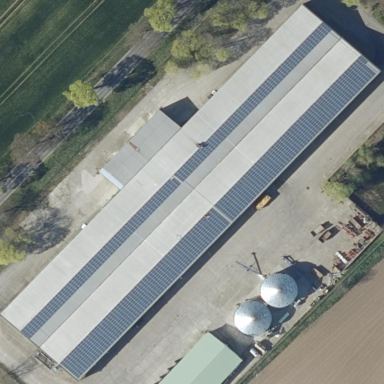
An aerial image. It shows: Small solar photovoltaic panel generator inside building.